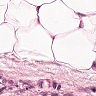
Metastatic tissue present: no